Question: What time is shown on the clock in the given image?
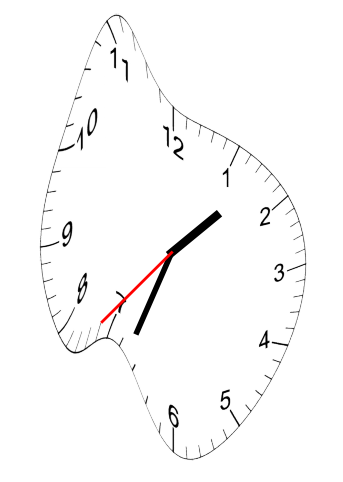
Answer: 01:33:37